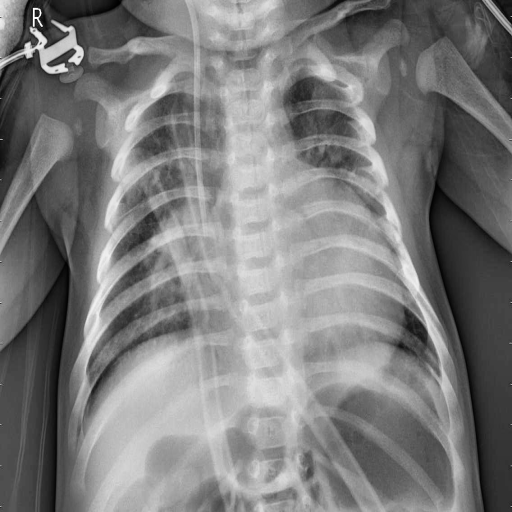
Finding: PNEUMONIA